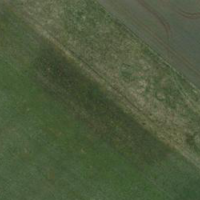
EUNIS habitat code: 52
Species observed at this site:
Larus michahellis